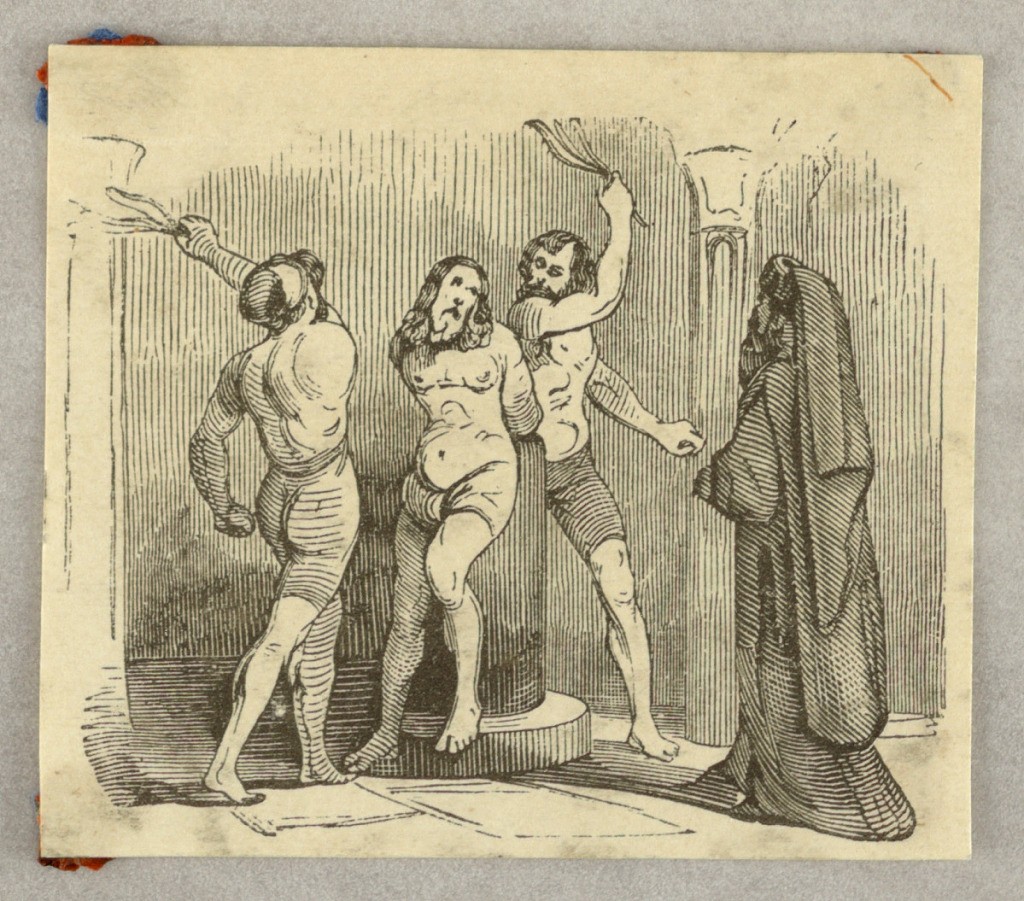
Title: The Flagellation
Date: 1840s
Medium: Wood engraving on paper
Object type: Print
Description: Two men scourge the Lord; a priest watches.